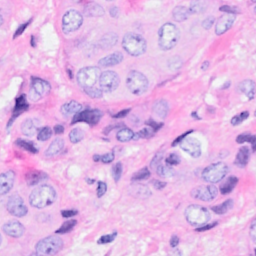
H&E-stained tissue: Breast